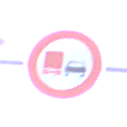
Verkehrszeichen: UeberholverbotKraftfahrzeuge
Umgebung: Outdoor, Urban
Tageszeit: SunriseSunset
Wetter: Clear
Licht: Natural
Jahreszeit: NotSpecified
Kontrast: LowContrast